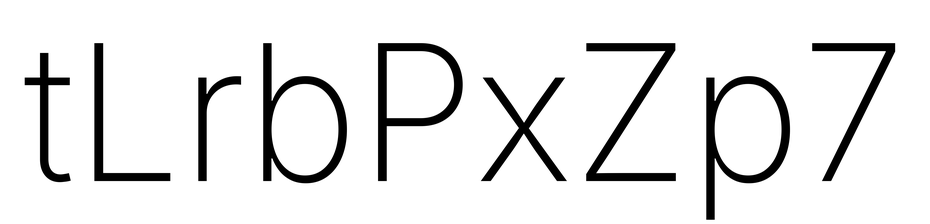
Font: Inter_ExtraLight